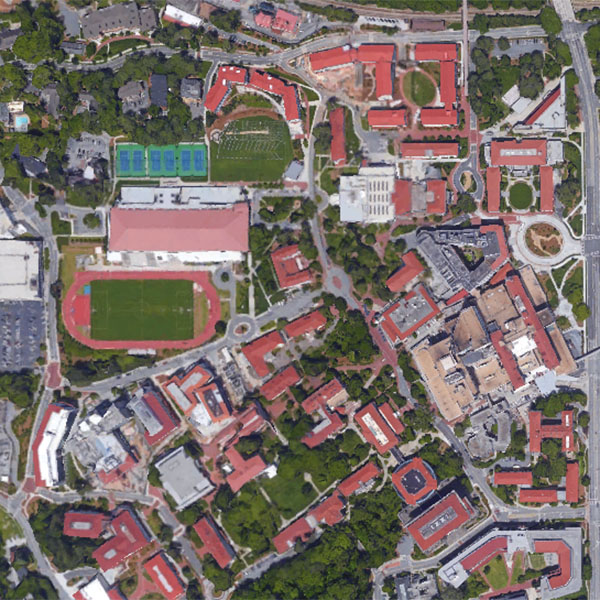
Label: School